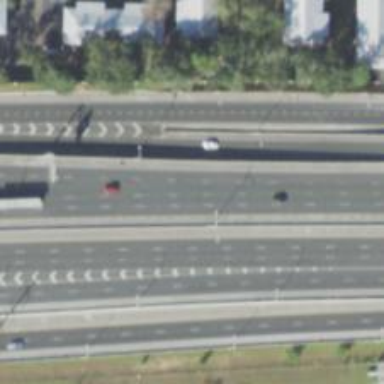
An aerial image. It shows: Motorway junction.